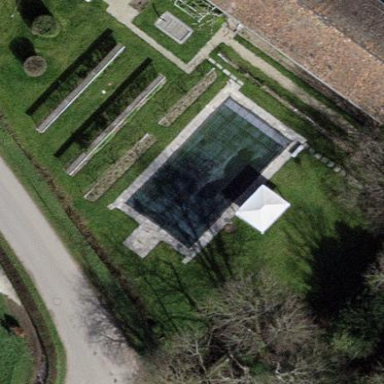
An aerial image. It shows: Swimming pool located in leisure land.